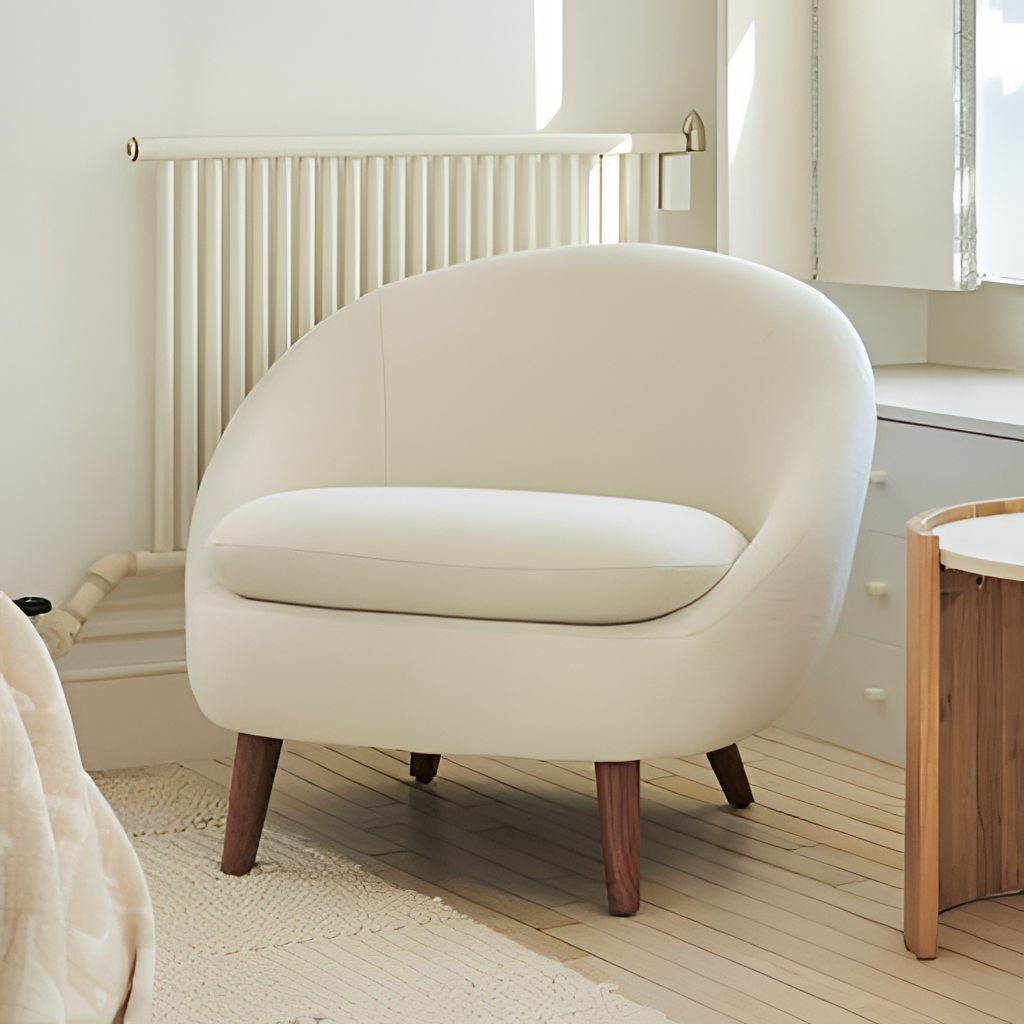
living room, cream leather chair, cream plaster wallpaper, with solid pattern, contemporary, wood flooring, with plank pattern